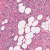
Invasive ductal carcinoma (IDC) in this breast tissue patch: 1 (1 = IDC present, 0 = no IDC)